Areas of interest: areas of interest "Da Song Ball Hall Tennis Center"
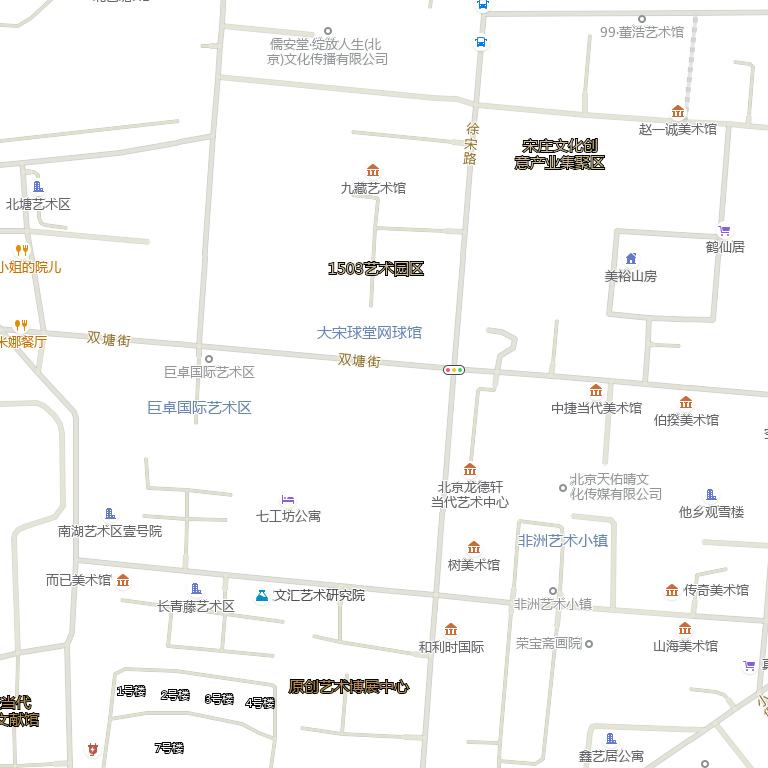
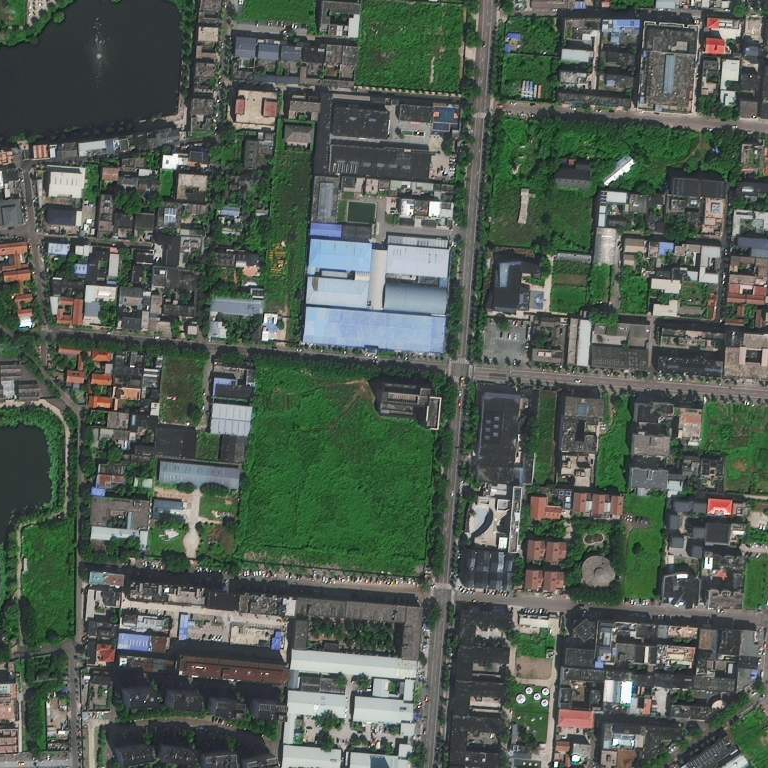